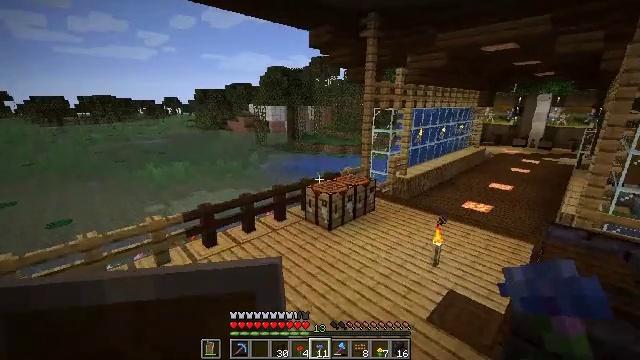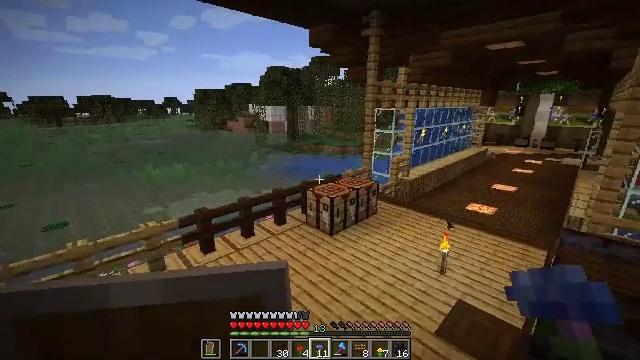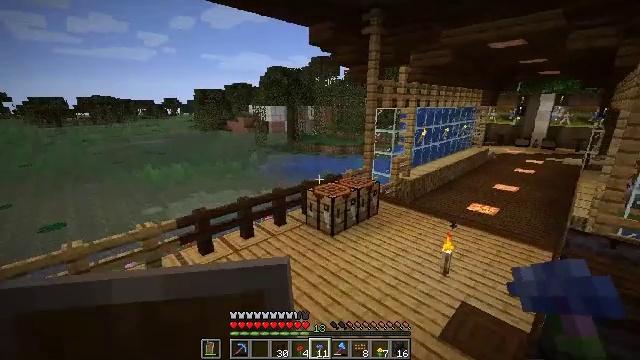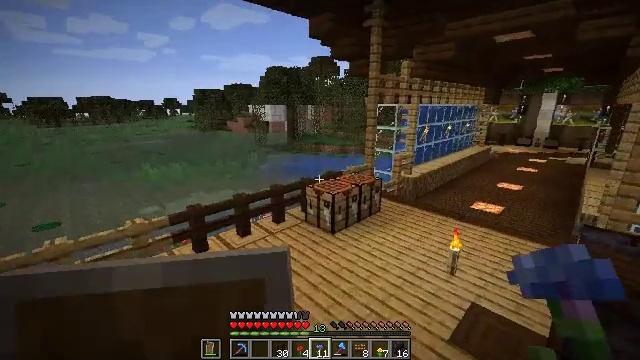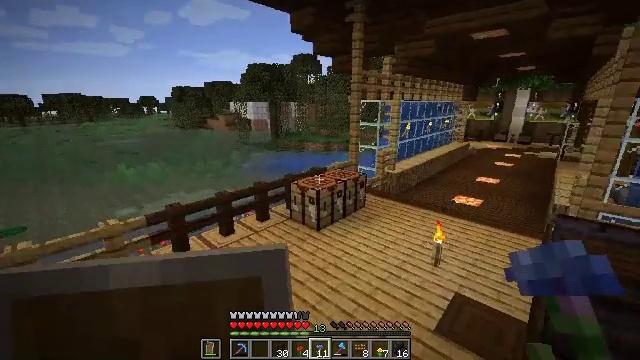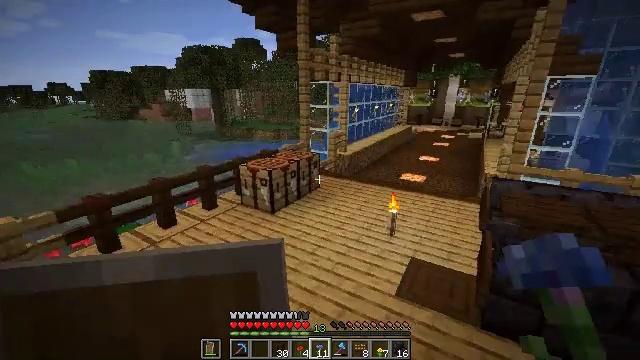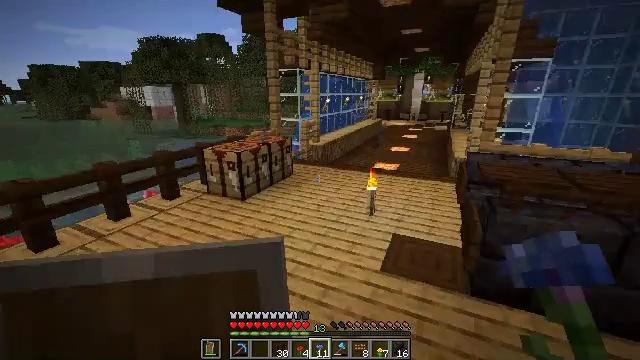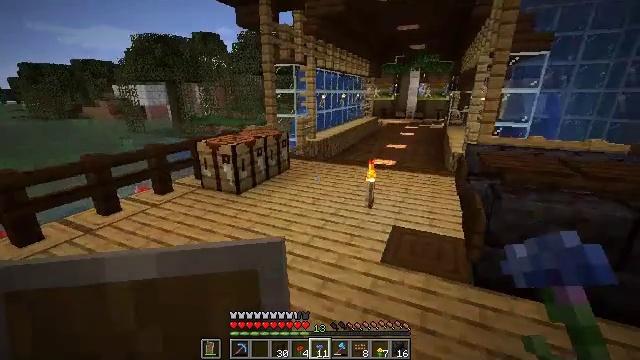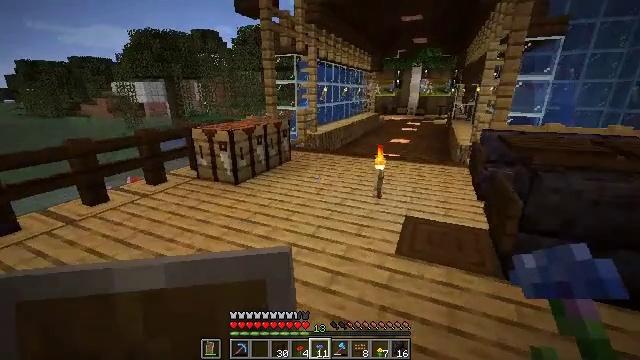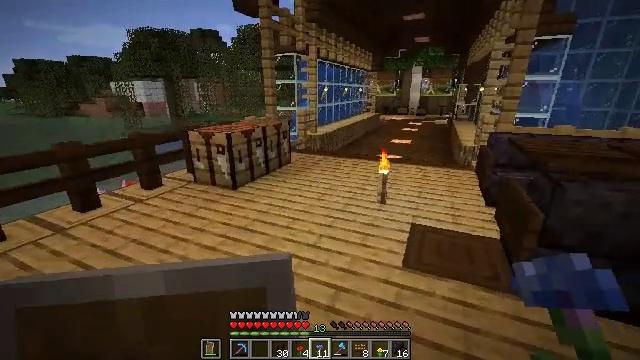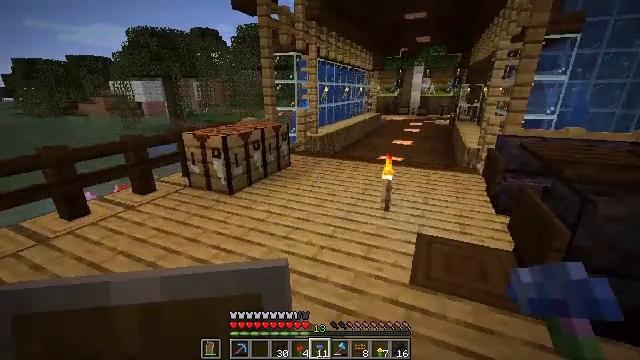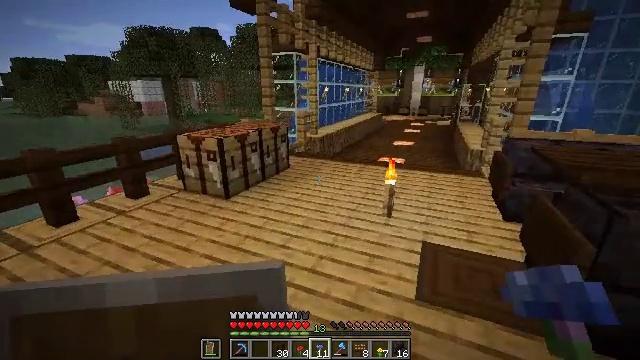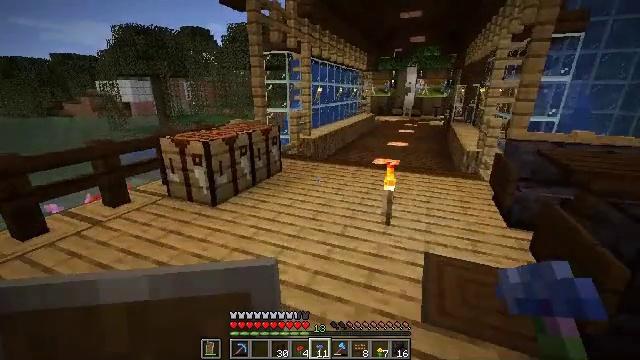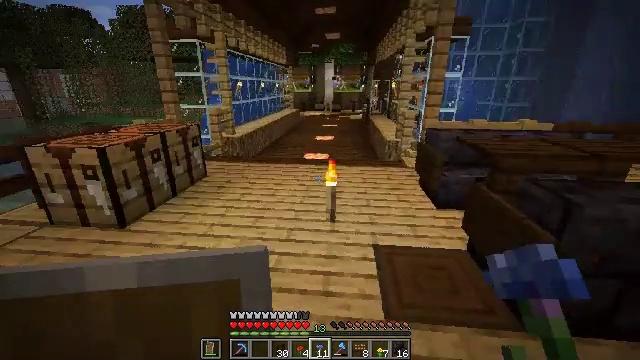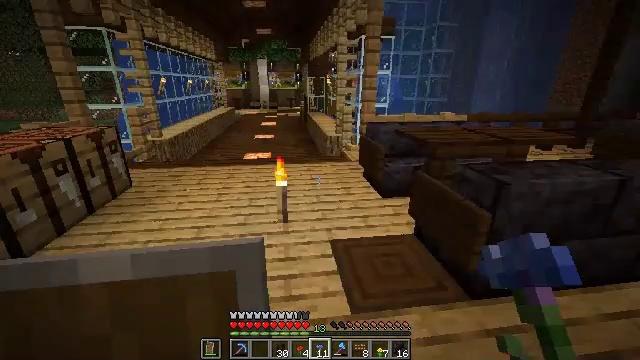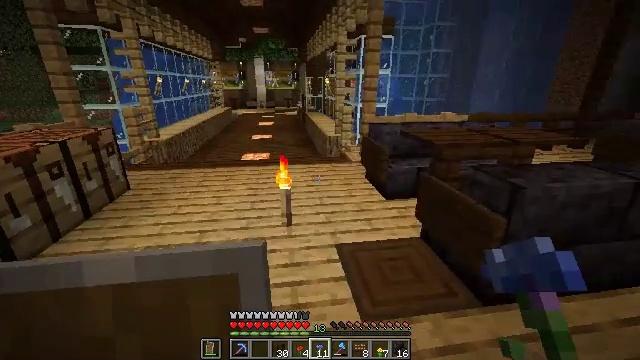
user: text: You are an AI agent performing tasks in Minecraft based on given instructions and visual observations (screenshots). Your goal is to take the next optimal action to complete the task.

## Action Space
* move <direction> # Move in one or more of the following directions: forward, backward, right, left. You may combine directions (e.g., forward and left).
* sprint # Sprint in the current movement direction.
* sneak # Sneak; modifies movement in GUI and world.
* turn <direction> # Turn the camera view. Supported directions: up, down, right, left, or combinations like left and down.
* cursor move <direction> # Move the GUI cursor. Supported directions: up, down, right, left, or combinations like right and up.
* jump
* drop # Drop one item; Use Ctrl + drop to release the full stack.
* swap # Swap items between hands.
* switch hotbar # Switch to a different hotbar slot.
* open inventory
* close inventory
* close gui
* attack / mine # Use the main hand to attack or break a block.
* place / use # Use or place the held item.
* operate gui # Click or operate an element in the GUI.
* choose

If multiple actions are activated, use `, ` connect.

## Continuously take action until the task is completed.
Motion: motion action
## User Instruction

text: Use the crafting table to craft polished diorite stairs.
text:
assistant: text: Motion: move forward
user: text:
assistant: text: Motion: move forward
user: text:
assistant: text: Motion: move forward
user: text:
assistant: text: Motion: move forward, turn right
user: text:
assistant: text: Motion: move forward, turn right and down
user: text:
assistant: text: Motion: move forward, turn right
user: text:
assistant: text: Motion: move forward
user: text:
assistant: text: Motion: move forward
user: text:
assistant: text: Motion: move forward
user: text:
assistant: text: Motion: move forward
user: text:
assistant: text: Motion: move forward
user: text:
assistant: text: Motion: move forward and move left, turn right
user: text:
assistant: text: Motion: move forward and move left, turn right and down
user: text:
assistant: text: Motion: move forward and move left, turn right
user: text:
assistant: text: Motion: move forward and move left
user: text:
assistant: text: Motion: move forward and move left
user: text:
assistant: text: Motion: no_op
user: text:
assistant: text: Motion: no_op
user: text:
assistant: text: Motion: move forward
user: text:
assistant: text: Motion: move forward
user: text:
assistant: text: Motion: no_op
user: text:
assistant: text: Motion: no_op
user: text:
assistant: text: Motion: move forward
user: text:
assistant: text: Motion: move forward
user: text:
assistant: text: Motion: move forward
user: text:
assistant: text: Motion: move forward
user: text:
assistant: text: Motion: move forward
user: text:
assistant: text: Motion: move forward
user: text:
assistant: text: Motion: move forward, turn left and down
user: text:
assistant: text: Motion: move forward, turn left and down